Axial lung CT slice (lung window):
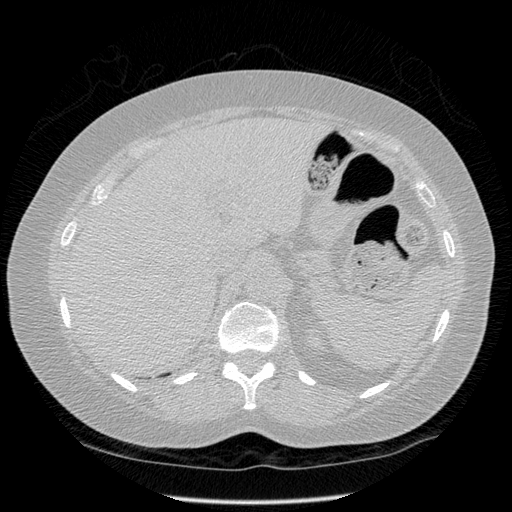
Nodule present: no